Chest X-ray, PA view. Patient: 65 years old, sex M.
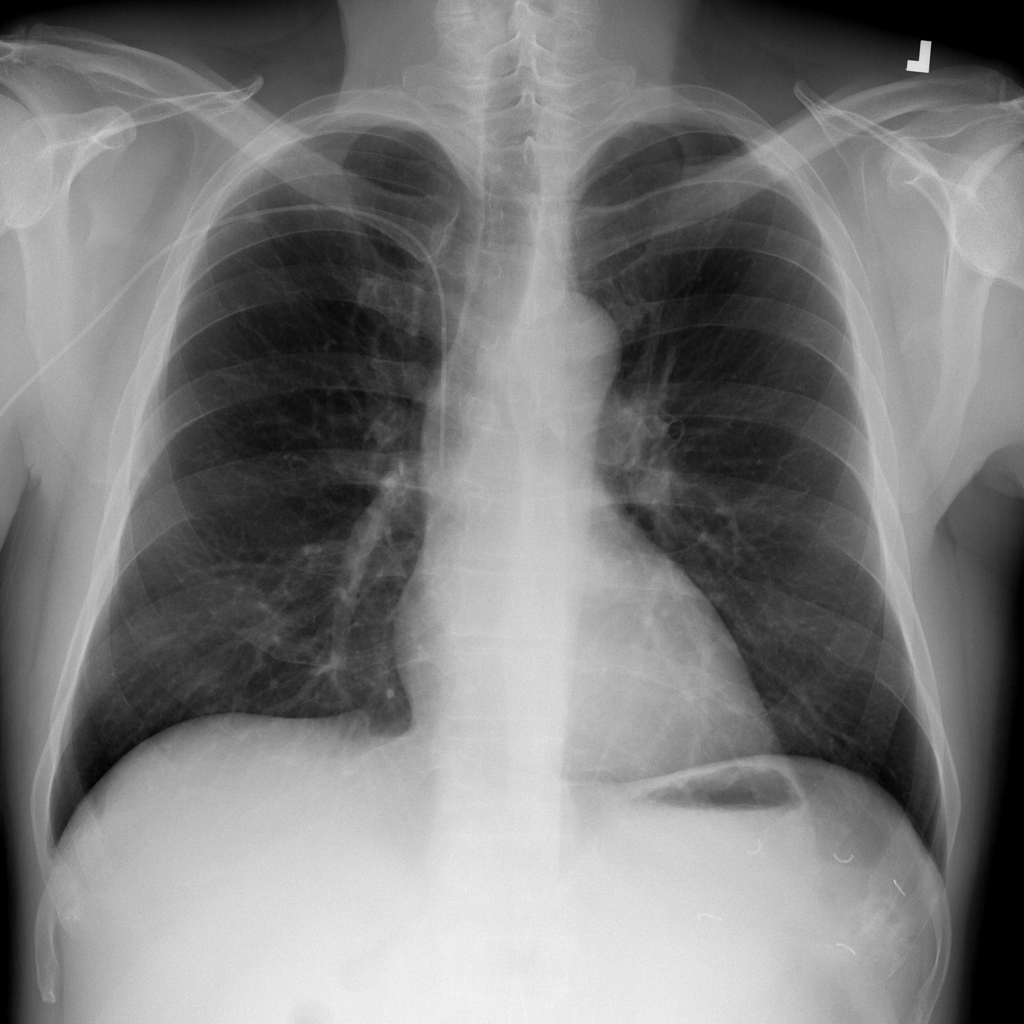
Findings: No Finding